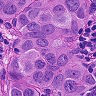
Metastatic tissue present: yes